Interaction volume radius: 5 \u00c5
Interaction volume height: 15 \u00c5
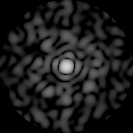
Disorder parameter: 0.8126